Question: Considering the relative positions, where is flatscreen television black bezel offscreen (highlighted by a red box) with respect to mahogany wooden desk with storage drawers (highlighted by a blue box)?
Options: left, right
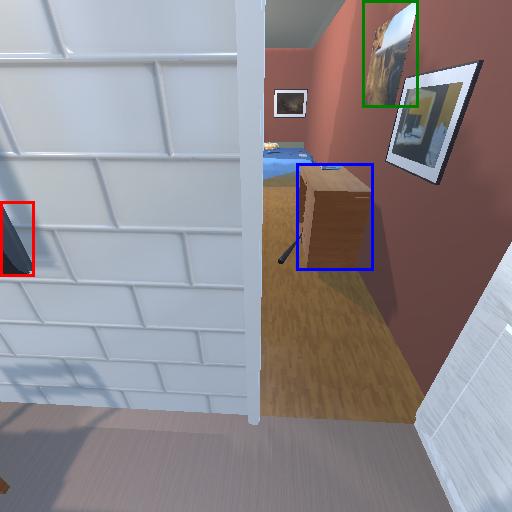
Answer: left